Question: What is for beginners?
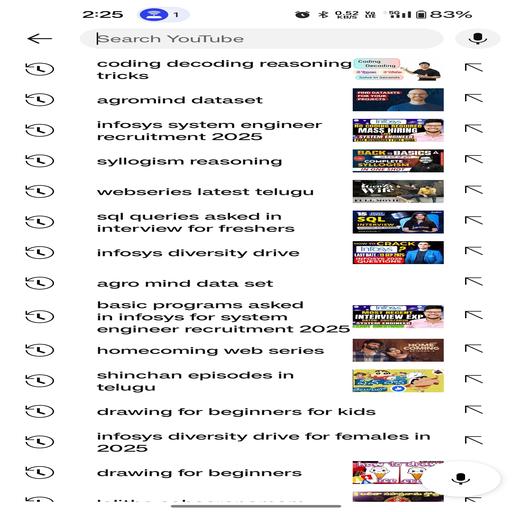
Answer: Drawing for beginners